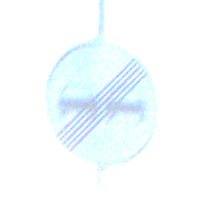
Verkehrszeichen: EndeUeberholverbot
Umgebung: Outdoor, Nature
Tageszeit: MorningAfternoon
Wetter: PartlyCloudy
Licht: Natural
Jahreszeit: NotSpecified
Kontrast: HighContrast